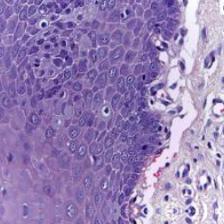
Diagnosis: Normal